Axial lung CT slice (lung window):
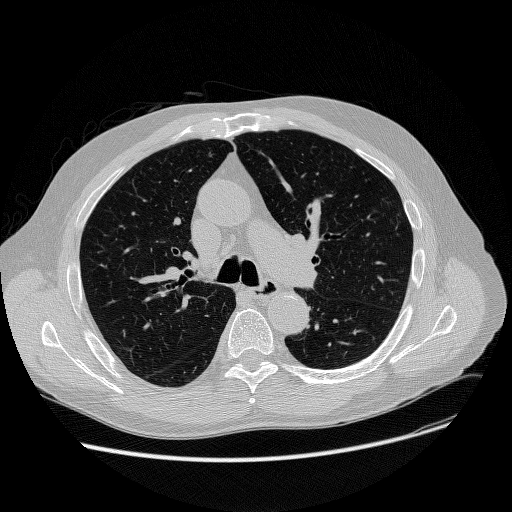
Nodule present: no